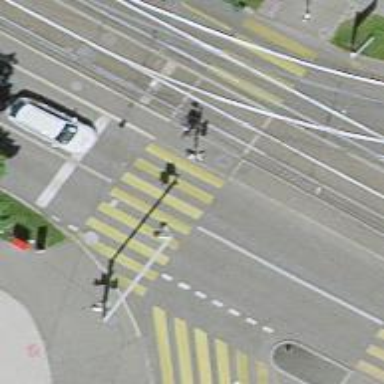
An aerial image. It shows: Crossing with traffic signals.